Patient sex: M
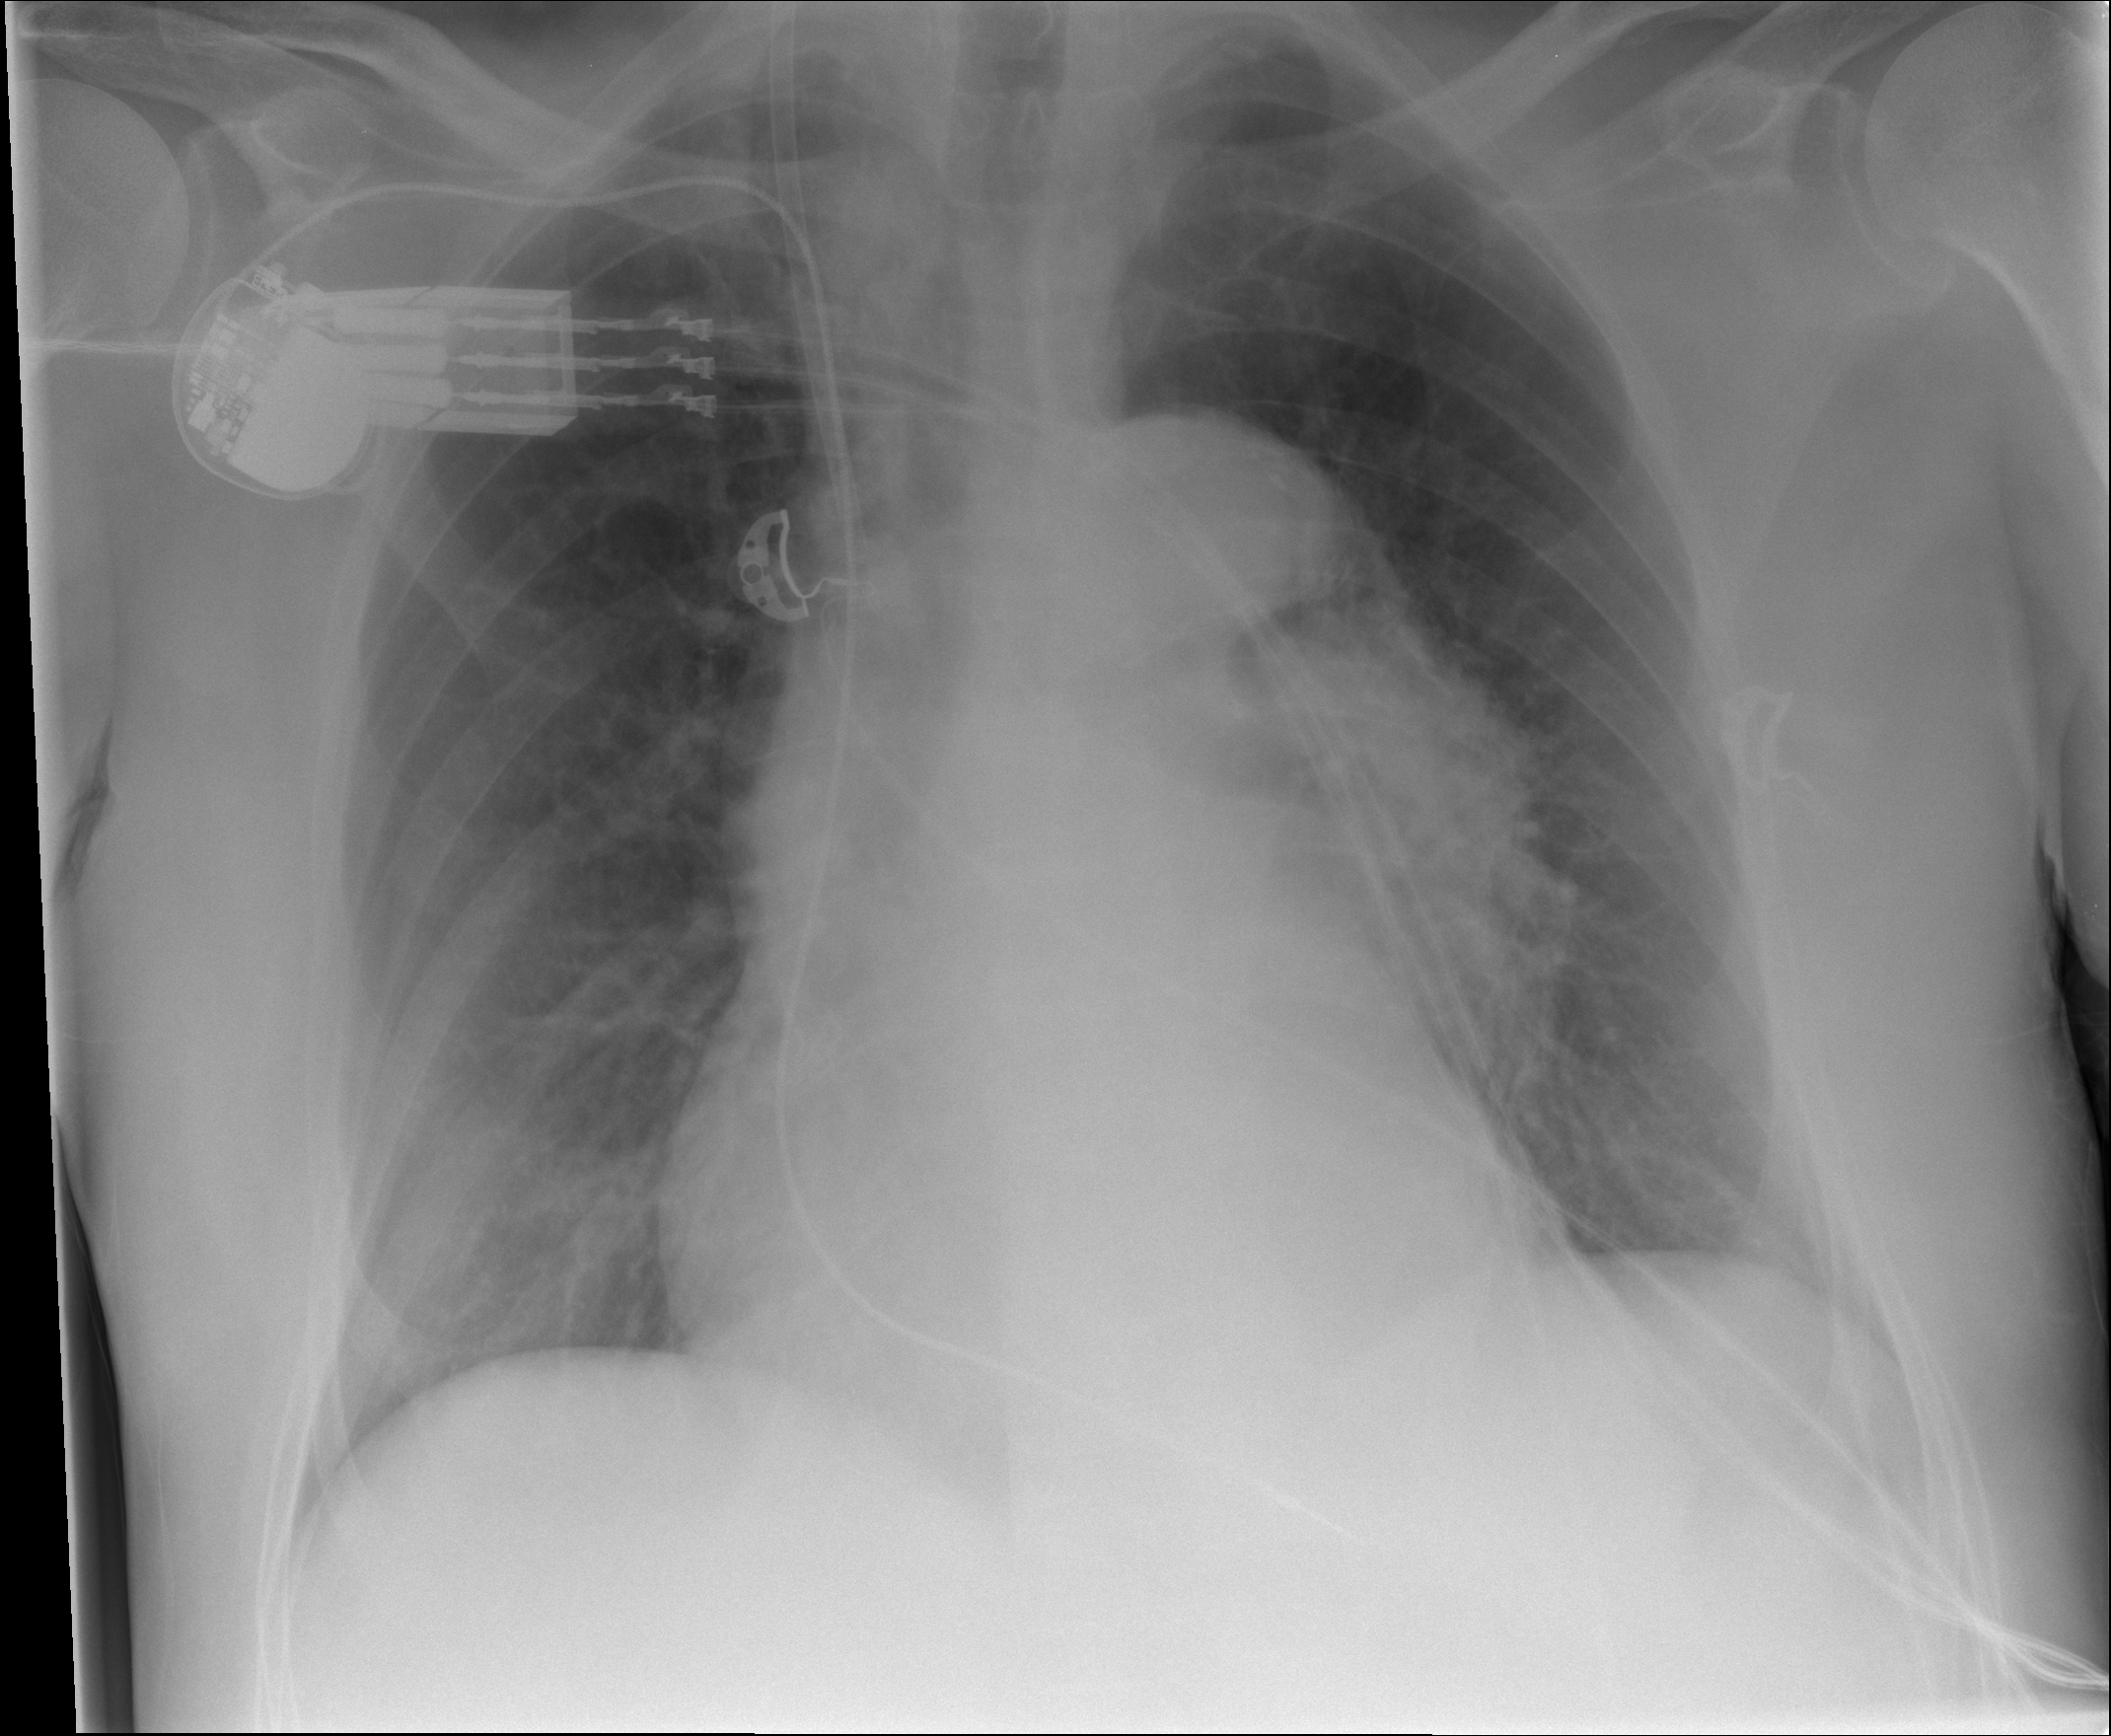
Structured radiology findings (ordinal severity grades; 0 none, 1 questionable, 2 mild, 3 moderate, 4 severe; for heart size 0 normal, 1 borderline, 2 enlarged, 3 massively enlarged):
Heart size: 2
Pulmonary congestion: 2
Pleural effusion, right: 0
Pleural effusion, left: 0
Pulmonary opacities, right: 0
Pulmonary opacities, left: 2
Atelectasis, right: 0
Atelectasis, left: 0